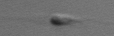
Label: flagellate_morphotype3